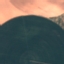
Land use / land cover class: AnnualCrop